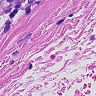
Metastatic tissue present: no